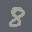
Label: 8